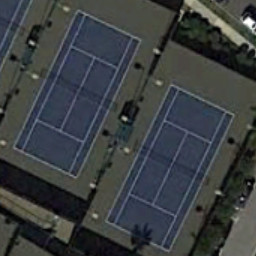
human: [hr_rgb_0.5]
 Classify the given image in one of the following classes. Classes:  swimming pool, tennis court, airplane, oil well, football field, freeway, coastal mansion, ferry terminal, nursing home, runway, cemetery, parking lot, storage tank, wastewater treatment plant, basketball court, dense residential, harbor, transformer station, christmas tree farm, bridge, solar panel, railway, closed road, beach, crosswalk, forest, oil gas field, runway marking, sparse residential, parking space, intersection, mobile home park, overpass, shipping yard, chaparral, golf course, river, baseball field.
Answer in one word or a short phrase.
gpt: tennis court